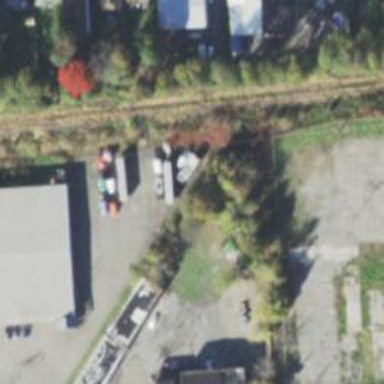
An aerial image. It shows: Disused railway spur service.